Field crop: maize
Growth stage: 2
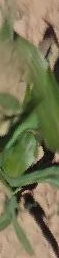
Species: maize